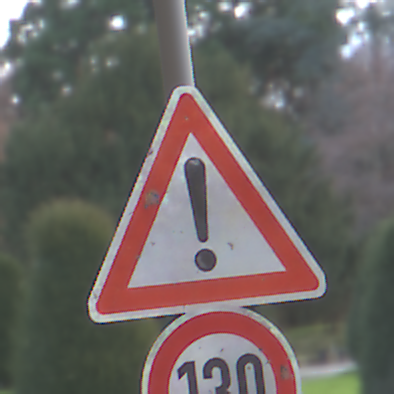
Verkehrszeichen: Gefahrenstelle
Zusatzzeichen unten: Geschwindigkeit130
Umgebung: Roofed, Urban
Tageszeit: MorningAfternoon
Wetter: PartlyCloudy
Licht: Natural
Jahreszeit: NotSpecified
Kontrast: MediumContrast